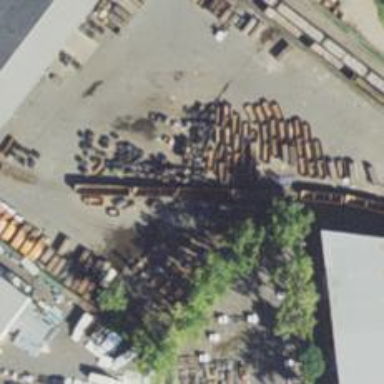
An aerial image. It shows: Rail spur service.